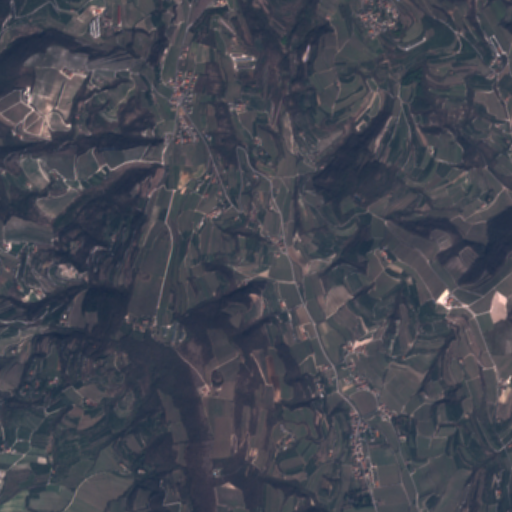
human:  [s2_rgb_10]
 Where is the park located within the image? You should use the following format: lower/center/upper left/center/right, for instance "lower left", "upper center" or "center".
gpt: The park is located in the upper center of the image.
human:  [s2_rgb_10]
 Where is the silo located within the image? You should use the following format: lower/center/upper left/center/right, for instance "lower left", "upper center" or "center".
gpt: The silo is located in the upper center of the image.
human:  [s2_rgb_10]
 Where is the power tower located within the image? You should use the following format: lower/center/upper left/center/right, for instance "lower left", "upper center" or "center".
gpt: There is no power tower in the image.